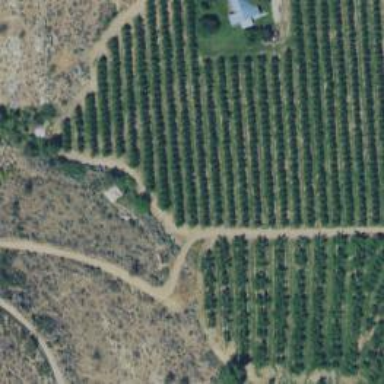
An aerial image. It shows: Orchard.